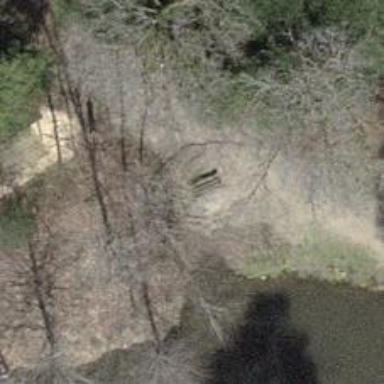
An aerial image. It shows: Bench.